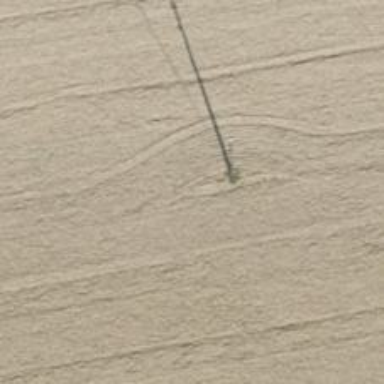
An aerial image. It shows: Minor power line with 3 cables.